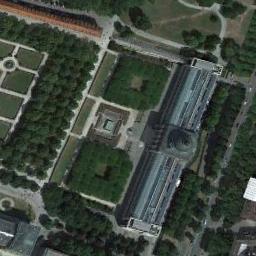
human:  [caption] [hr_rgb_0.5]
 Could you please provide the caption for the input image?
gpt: The church is surrounded by the grass and trees .

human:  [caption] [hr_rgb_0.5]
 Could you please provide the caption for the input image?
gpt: The striped church with a tower and a park is are in front of the church .

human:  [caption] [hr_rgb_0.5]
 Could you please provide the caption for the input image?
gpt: This is a church with a big square building in the middle .

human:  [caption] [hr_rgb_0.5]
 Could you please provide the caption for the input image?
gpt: A church with blue roofs is beside some green plants .

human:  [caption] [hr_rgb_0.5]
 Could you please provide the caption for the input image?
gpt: A light blue roof with a domed church on the main house, Surrounded by buildings, Green spaces, Roads and cars .